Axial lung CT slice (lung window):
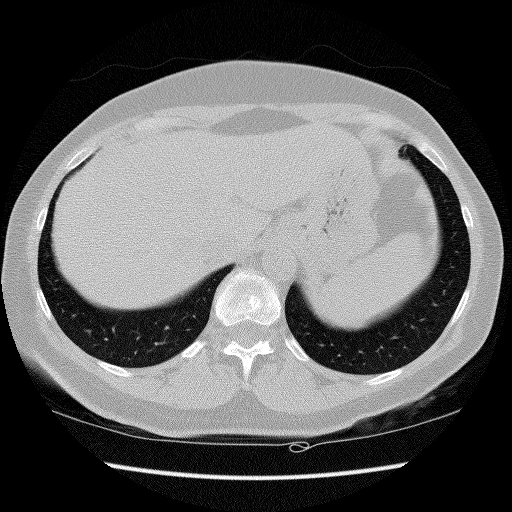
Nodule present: no